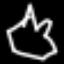
Label: octagon